Here is the wavelet time-frequency representation (scalogram) of a rolling-element bearing's vibration measurement. Based on the visible evidence, which condition applies: normal, inner_race, outer_race, ball?
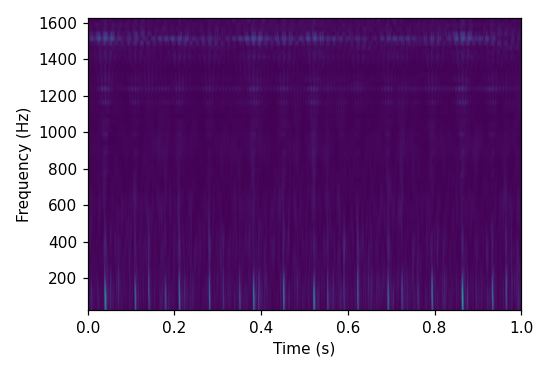
Answer: inner_race